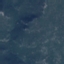
Label: HerbaceousVegetation